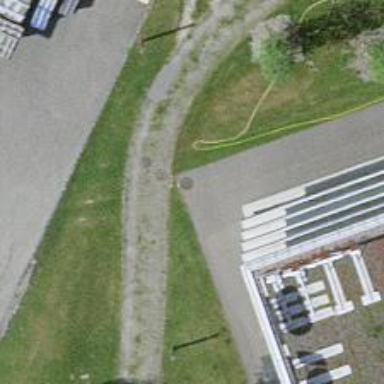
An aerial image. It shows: Path made of paving stones.